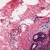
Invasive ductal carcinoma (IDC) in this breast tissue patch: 0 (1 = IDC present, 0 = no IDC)